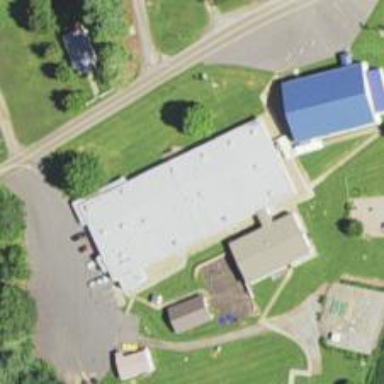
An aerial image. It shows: School.